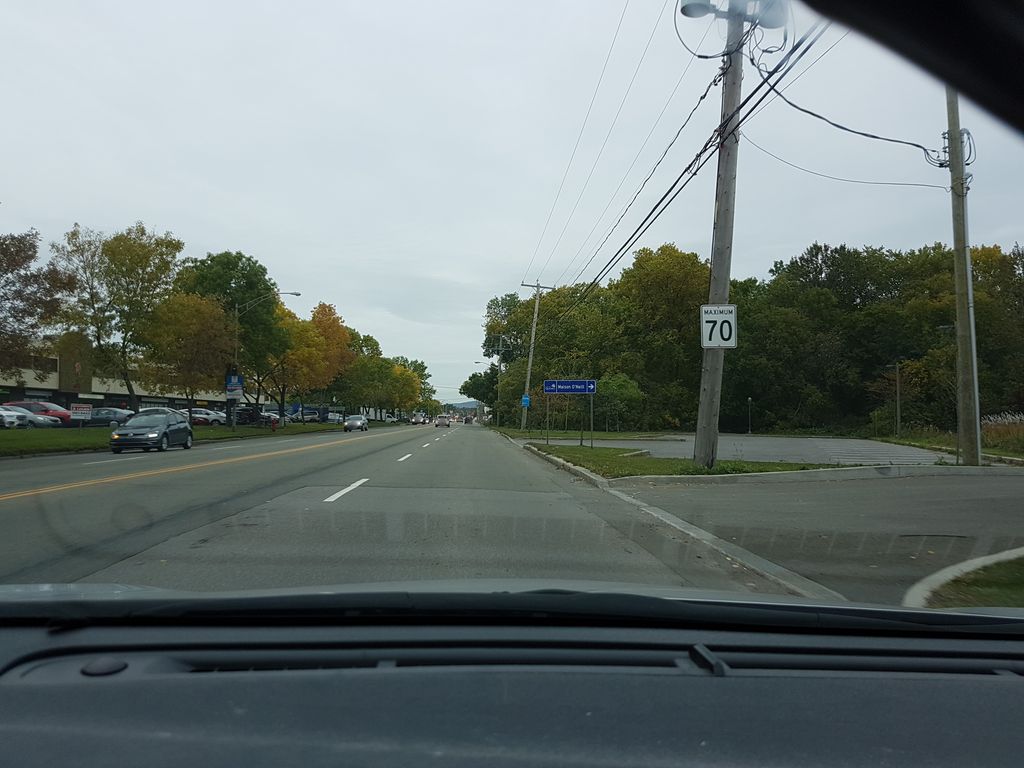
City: quebec_city